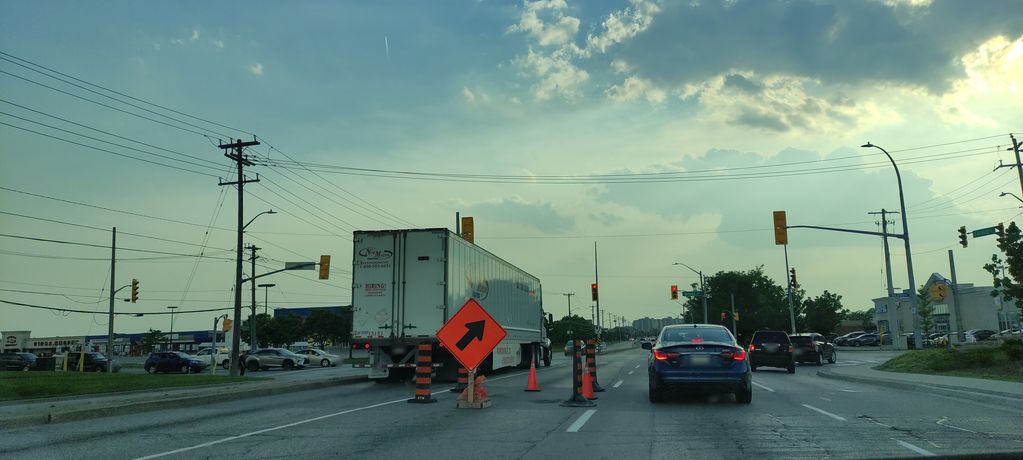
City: kitchener-waterloo